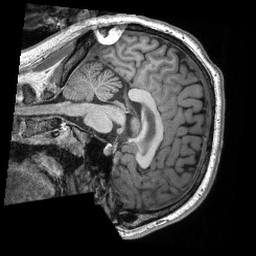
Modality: T1w
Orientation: sagittal
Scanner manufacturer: siemens
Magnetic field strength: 3 T
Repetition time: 2.3 s
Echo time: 0.00308 s